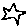
Label: star